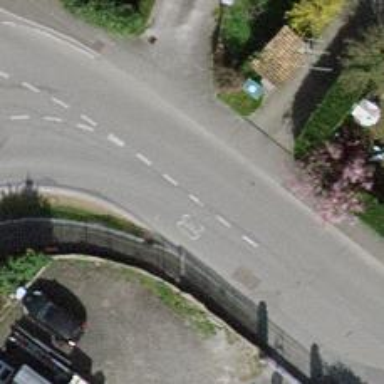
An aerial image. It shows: Unmarked crossing on the road.